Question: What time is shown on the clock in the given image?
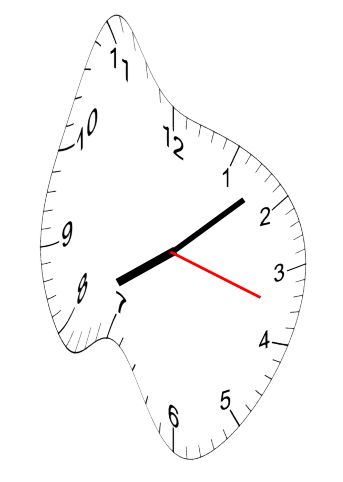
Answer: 08:08:18